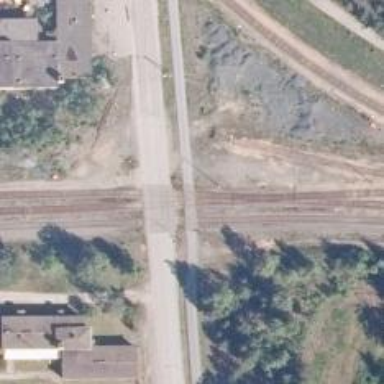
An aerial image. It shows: Uncontrolled level crossing with saltire marking.